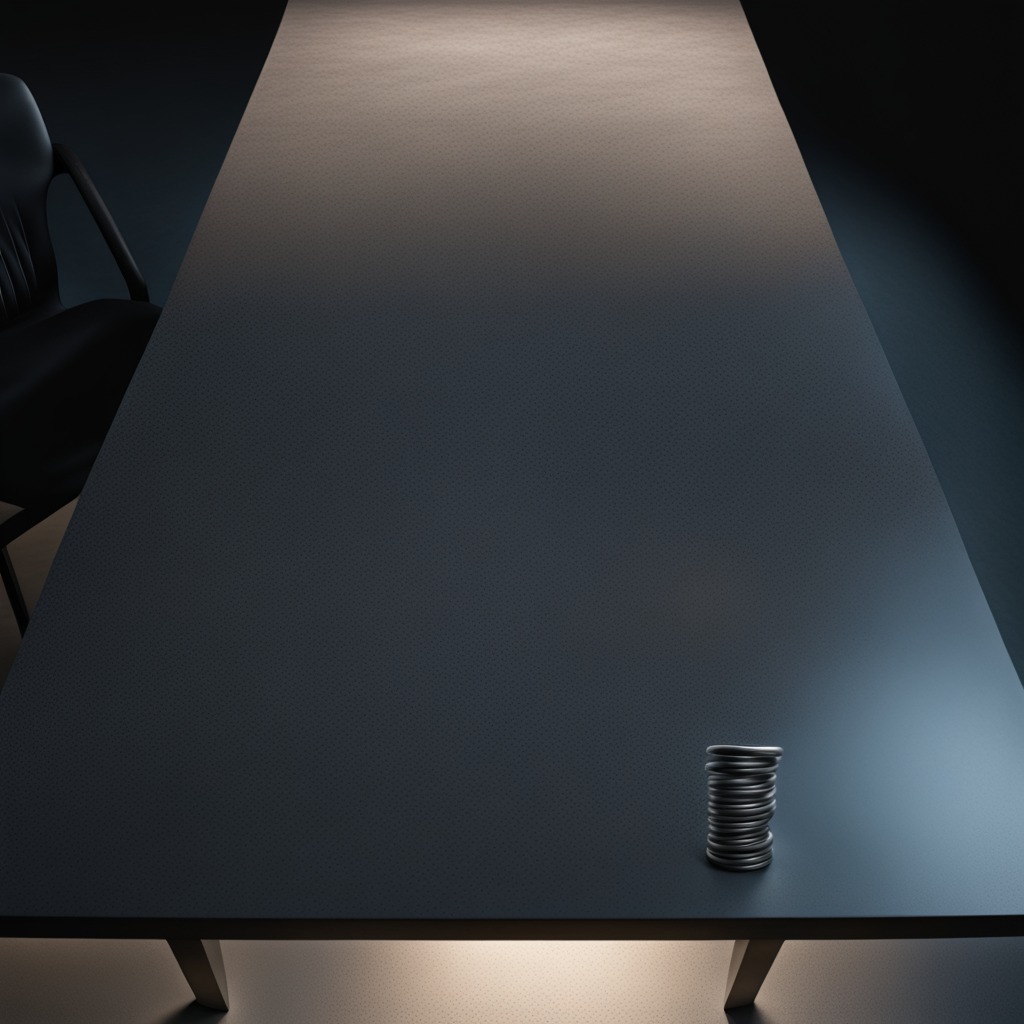
A coiled metal spring is lying on a clean granite table inside a workshop at night.